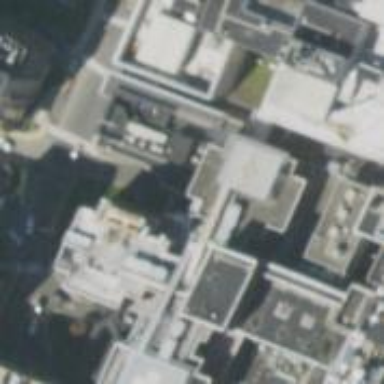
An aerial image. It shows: Hospital building.